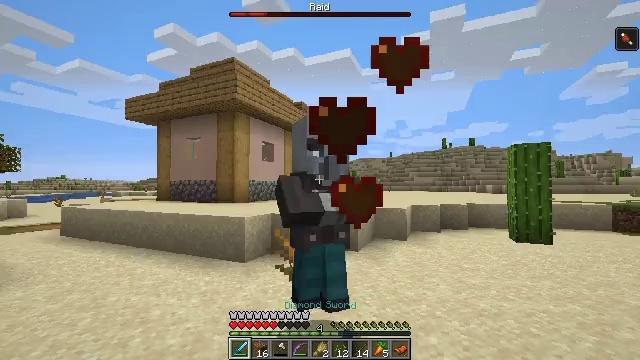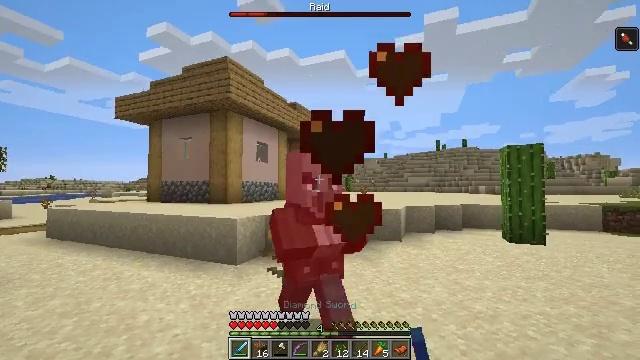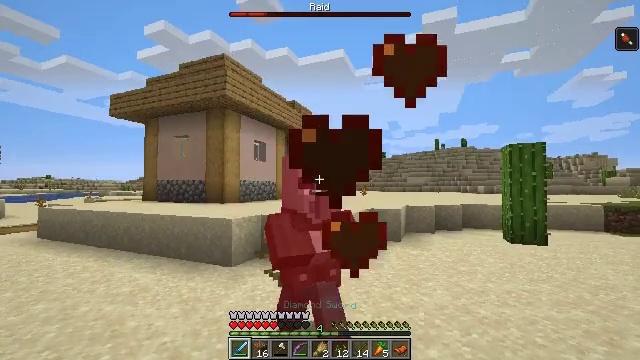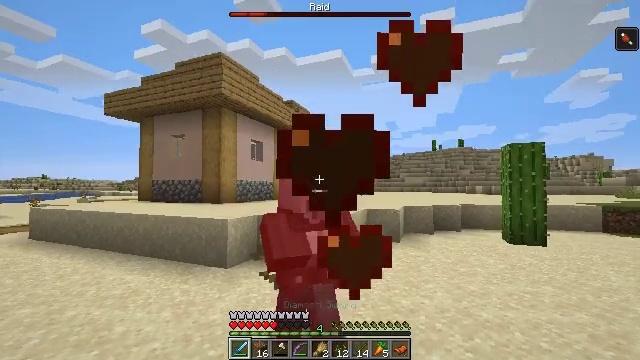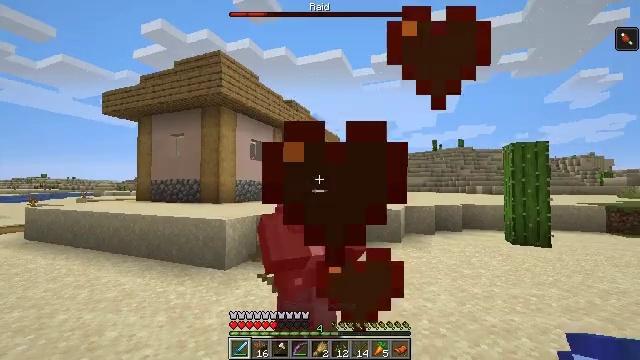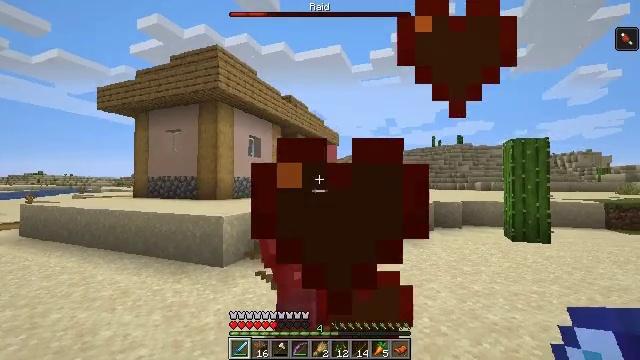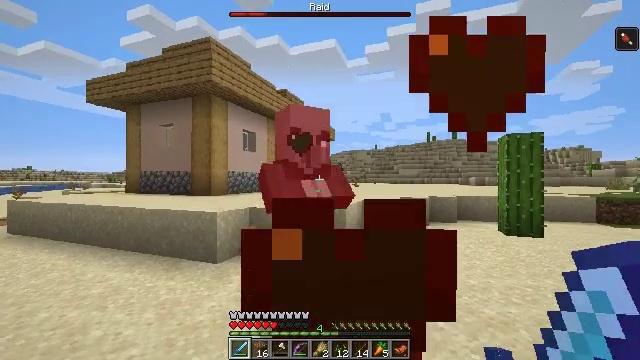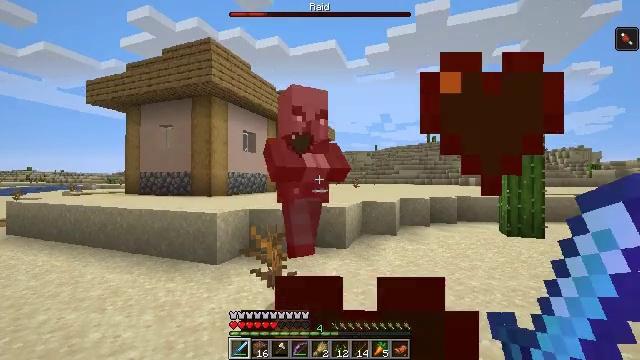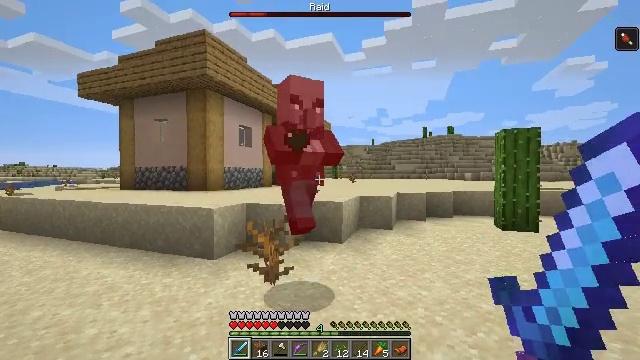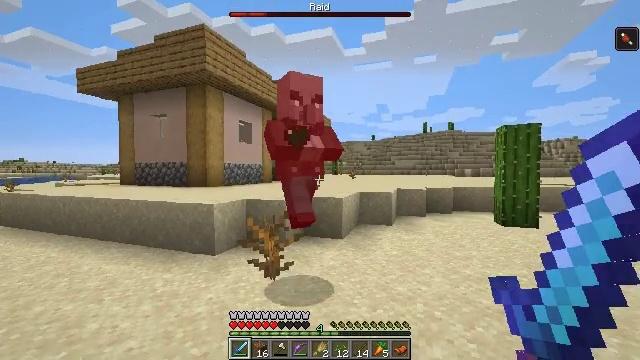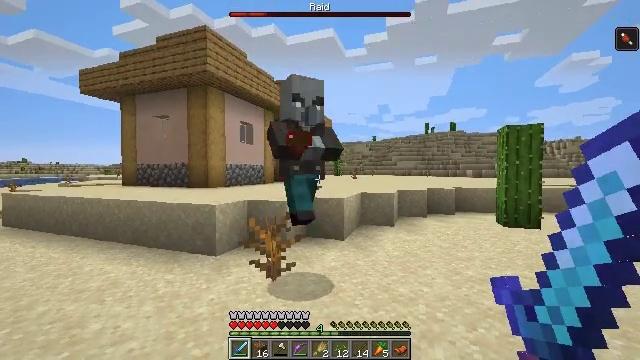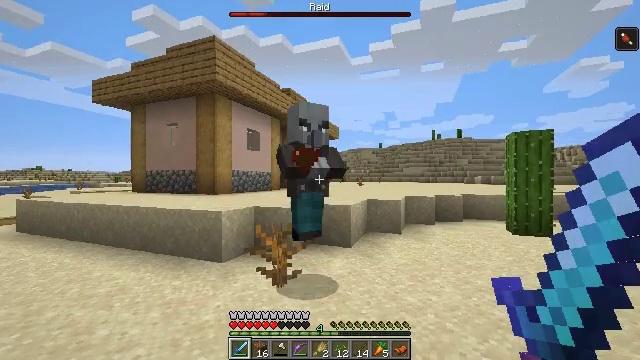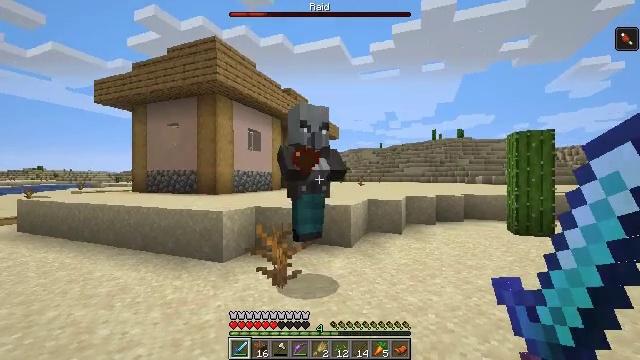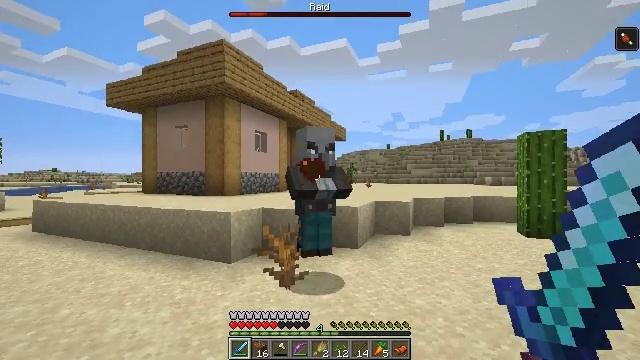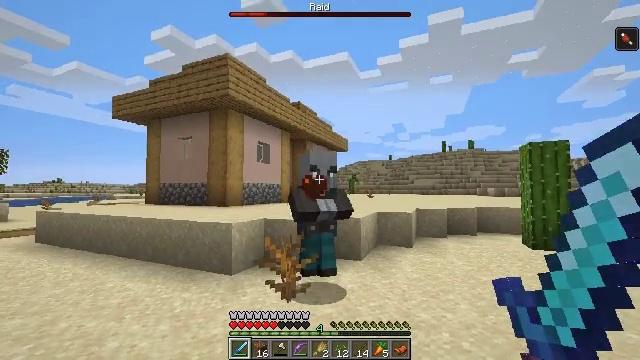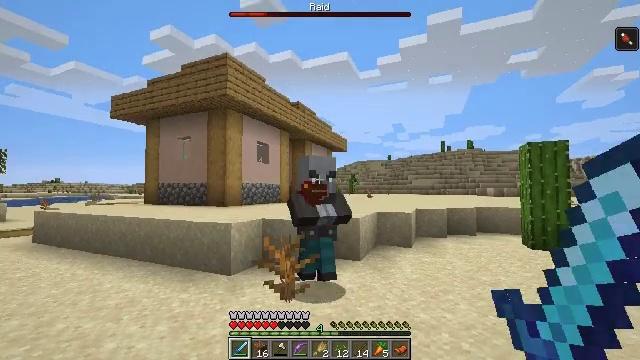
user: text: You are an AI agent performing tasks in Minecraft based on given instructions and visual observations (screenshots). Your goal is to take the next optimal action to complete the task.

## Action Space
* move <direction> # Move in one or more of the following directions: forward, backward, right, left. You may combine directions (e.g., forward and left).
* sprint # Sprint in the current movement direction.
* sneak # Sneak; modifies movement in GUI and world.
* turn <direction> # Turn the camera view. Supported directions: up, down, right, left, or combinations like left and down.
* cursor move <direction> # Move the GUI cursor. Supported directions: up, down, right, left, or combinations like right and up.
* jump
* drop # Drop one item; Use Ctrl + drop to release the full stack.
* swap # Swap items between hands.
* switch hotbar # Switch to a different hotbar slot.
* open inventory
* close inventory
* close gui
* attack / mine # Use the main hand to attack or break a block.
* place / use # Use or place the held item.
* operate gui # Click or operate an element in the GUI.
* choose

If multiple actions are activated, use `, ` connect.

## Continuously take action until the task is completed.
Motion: motion action
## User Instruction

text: Kill a vindicator.
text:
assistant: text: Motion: move forward, turn right, attack / mine
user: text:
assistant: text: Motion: move forward, attack / mine
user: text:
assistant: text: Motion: move forward, attack / mine
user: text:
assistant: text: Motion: attack / mine
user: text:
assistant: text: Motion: attack / mine
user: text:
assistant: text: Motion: turn right and down, attack / mine
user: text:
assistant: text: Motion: attack / mine
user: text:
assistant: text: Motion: turn down, attack / mine
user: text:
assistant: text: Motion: attack / mine
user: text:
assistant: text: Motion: attack / mine
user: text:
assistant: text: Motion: turn left and up, attack / mine
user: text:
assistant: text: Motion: attack / mine
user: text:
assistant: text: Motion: turn left, attack / mine
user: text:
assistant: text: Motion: turn up
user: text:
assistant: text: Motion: move forward, attack / mine
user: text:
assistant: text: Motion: move forward, turn down, attack / mine
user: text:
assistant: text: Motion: move forward, attack / mine
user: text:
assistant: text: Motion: move forward
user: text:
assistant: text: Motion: move forward, attack / mine
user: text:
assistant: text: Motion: move forward, turn down, attack / mine
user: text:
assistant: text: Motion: move forward, attack / mine
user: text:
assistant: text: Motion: move forward, attack / mine
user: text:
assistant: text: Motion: move forward, attack / mine
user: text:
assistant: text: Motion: move forward, turn left and down, attack / mine
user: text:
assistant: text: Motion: move forward, attack / mine
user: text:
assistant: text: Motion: move forward, attack / mine
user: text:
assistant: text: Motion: attack / mine
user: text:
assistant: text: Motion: attack / mine
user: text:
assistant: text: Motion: attack / mine
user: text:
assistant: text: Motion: attack / mine